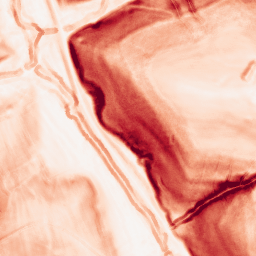
Category: morphological
Decomposition family: morphological_gradient
Decomposition parameters: size: 3
shape: disk
Upsampling method: quintic
Upsampling parameters: scale: 8
Upsampling scale: 8